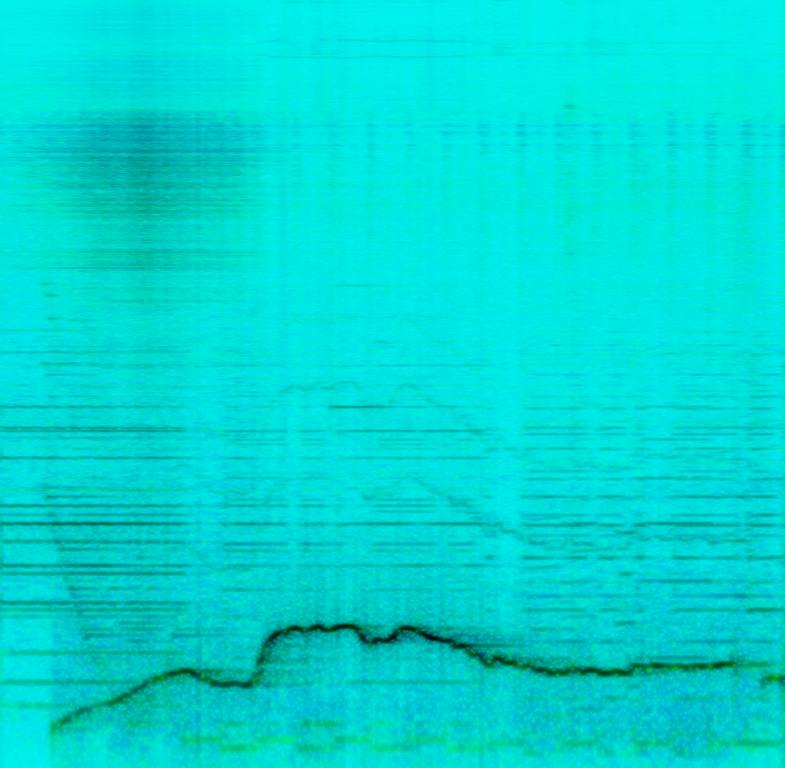
A synthesizer lead sound is being played loudly and not in tune with the background music that sounds like a folklore song. This song may be playing at home practicing.